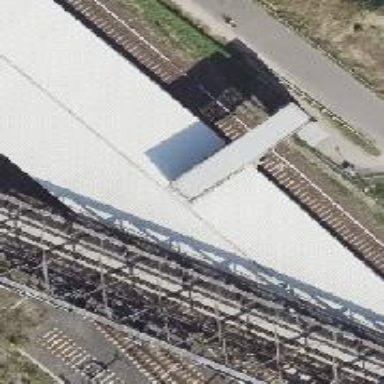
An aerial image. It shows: Footway bridge with metal surface.